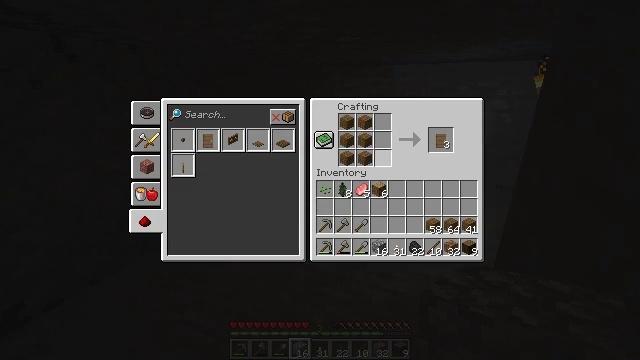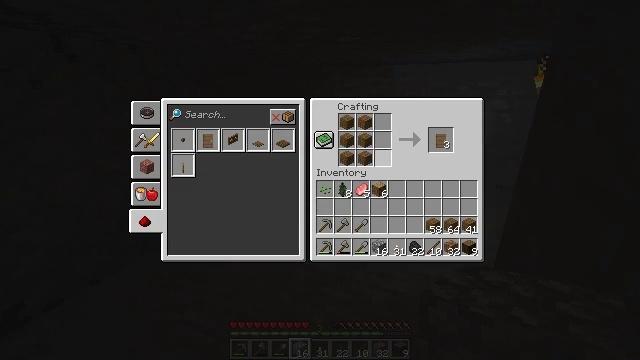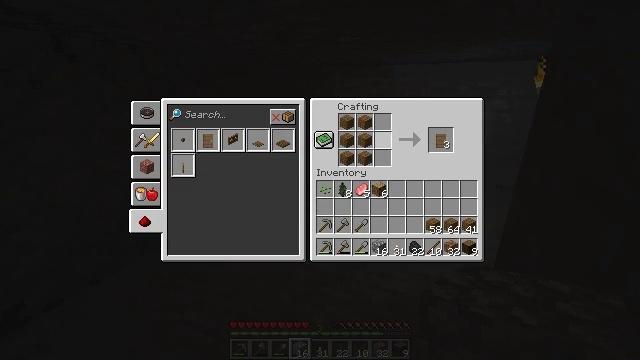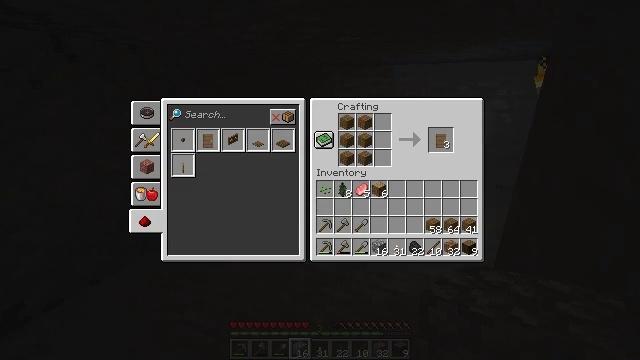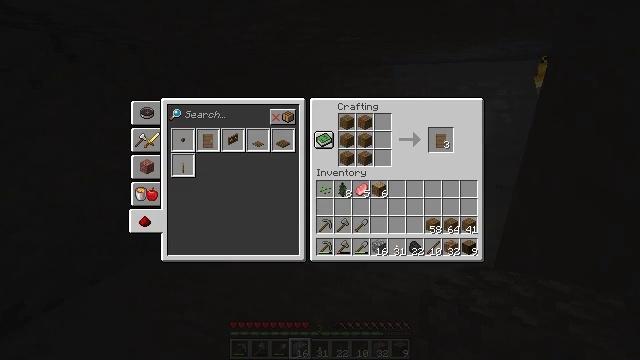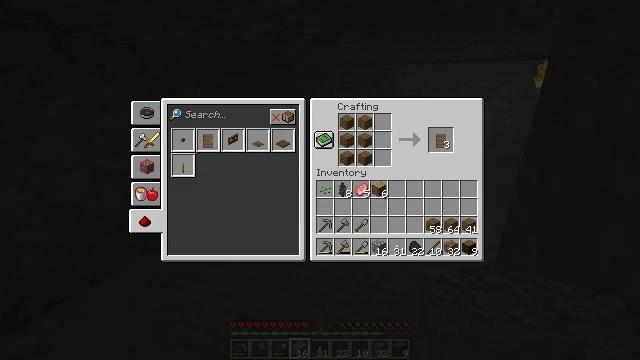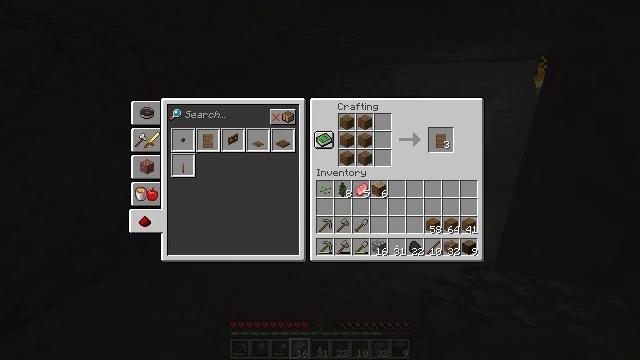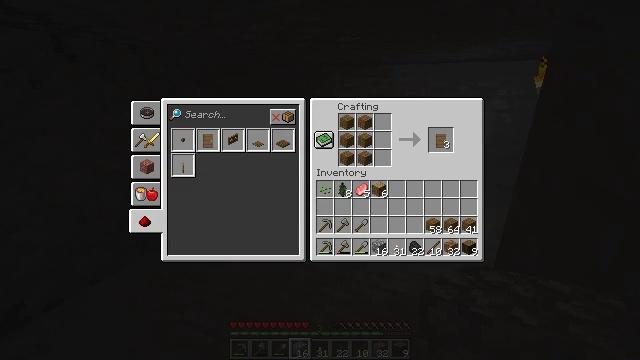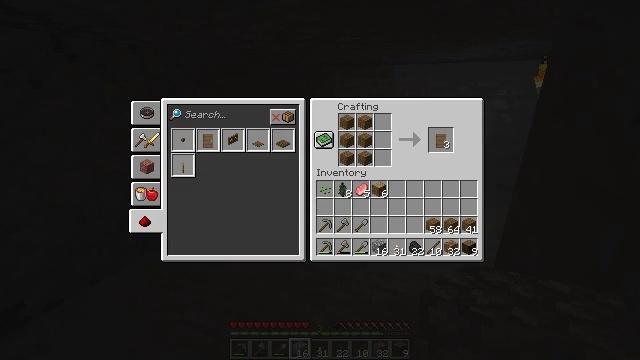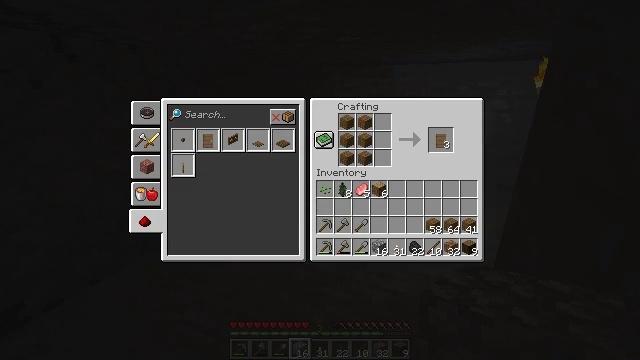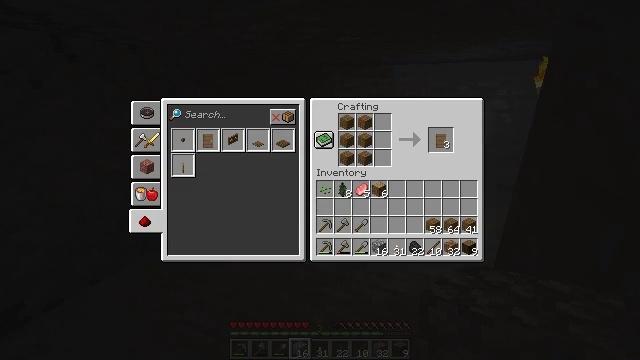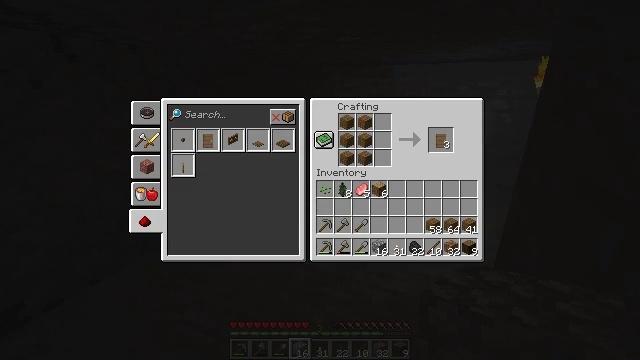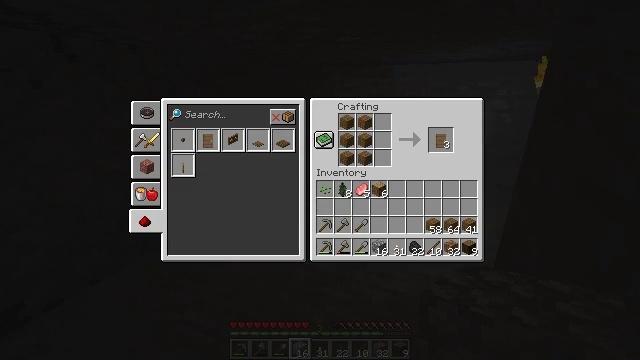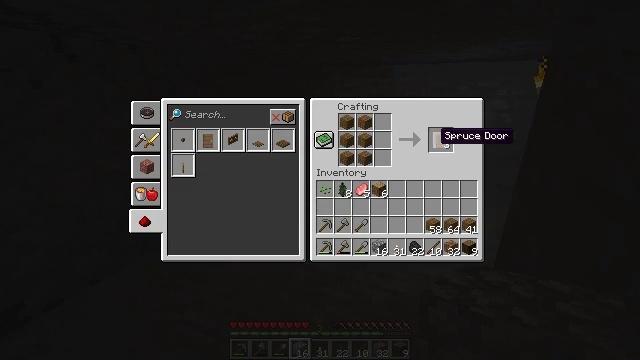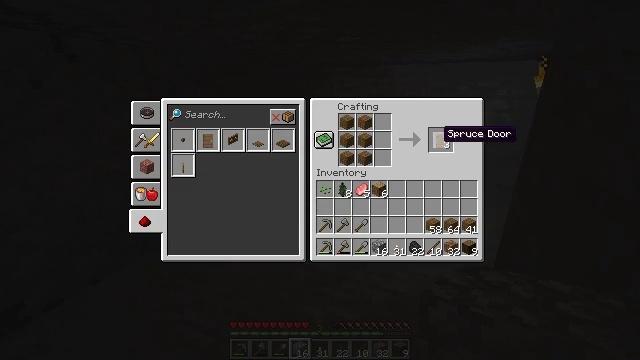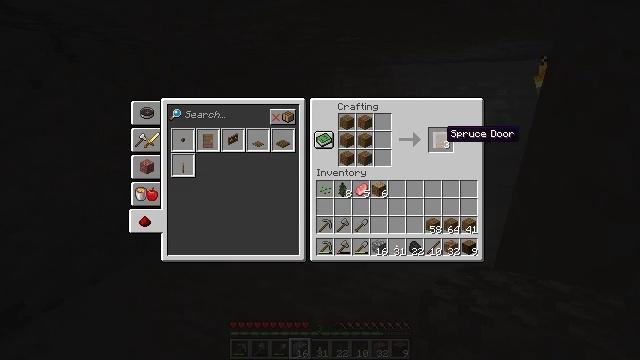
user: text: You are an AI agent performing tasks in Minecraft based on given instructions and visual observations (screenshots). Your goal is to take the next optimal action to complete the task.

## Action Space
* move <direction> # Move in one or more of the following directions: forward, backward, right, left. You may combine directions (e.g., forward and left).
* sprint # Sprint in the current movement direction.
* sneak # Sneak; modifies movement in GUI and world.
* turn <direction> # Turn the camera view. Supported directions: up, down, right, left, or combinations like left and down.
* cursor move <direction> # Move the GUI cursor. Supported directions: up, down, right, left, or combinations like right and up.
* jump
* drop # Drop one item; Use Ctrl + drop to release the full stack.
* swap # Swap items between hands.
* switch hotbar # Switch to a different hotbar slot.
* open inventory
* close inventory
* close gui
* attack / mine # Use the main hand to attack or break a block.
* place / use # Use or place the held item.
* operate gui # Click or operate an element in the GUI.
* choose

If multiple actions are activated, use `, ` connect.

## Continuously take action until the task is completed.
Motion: motion action
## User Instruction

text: Use the crafting table to craft a spruce door.
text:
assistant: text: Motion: no_op
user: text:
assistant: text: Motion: no_op
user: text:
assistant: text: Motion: no_op
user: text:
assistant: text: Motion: cursor move right
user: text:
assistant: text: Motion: no_op
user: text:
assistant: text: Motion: cursor move right
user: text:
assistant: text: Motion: no_op
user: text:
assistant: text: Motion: no_op
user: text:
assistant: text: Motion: no_op
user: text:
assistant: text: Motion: no_op
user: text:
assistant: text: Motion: no_op
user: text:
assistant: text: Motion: no_op
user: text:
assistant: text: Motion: sneak
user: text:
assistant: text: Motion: sneak
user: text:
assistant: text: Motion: sneak
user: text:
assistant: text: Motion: sneak
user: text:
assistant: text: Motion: sneak, choose
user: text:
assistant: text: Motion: sneak, choose
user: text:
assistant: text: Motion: sneak
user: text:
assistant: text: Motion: no_op
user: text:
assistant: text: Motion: cursor move left
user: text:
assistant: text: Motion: no_op
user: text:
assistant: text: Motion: no_op